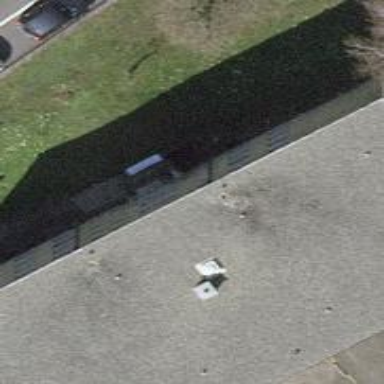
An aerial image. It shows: Apartment building with flat roof.